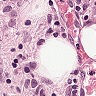
Metastatic tissue present: yes